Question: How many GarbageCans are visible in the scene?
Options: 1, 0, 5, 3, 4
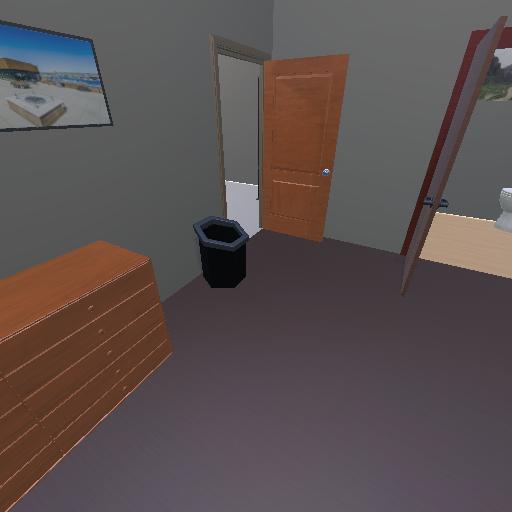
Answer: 1